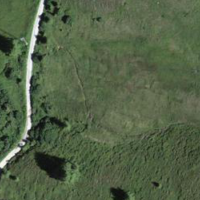
EUNIS habitat code: 26
Species observed at this site:
Caltha palustris
Calluna vulgaris
Vaccinium uliginosum
Micranthes stellaris
Alnus alnobetula